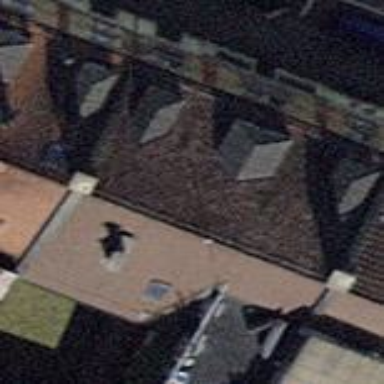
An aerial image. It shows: Building with gabled roof oriented across.